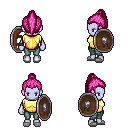
a pixel art fantasy rpg character, female body template, dark elf, purple skin, gold chest armor, teal pants, pink long topknot hairstyle, white slippers, shield, four views (front, back, left, right), 2x2 character sprite sheet, small pixel art, hard edges, no anti-aliasing